Interaction volume radius: 5 \u00c5
Interaction volume height: 20 \u00c5
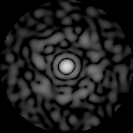
Disorder parameter: 0.849